Question: I'm trying to convert a text to nato alphabet but I can't figure out what is the problem. I tried to split the text into characters and then put it in arrays then in a for loop to test if the character is equal and write the correct word
hello
hotel echo lima lima oscar

'''
package text2nato;
import java.util.Scanner;
public class Text2nato {
public static void main(String[] args) {
Scanner scan = new Scanner(System.in);
System.out.println("Enter the text to conver to nato :");
String text = scan.nextLine();
char[] carray = text.toCharArray();
for(int i=0;i<carray.length;i++){
if("a".equals(carray[i])){
System.out.print("alpha");
}if("b".equals(carray[i])){
System.out.print("brabo");
}if("c".equals(carray[i])){
System.out.print("charlie");
}
if("d".equals(carray[i])){
System.out.print("delta");
}if("e".equals(carray[i])){
System.out.print("echo");
} if("f".equals(carray[i])){
System.out.print("foxtrot");
}if("g".equals(carray[i])){
System.out.print("golf");
} if("h".equals(carray[i])){
System.out.print("hotel");
} if("i".equals(carray[i])){
System.out.print("india");
} if("j".equals(carray[i])){
System.out.print("juliet");
} if("k".equals(carray[i])){
System.out.print("kilo");
} if("l".equals(carray[i])){
System.out.print("lima");
} if("m".equals(carray[i])){
System.out.print("mike");
} if("n".equals(carray[i])){
System.out.print("november");
} if("o".equals(carray[i])){
System.out.print("oscar");
} if("p".equals(carray[i])){
System.out.print("papa");
} if("q".equals(carray[i])){
System.out.print("quebec");
} if("r".equals(carray[i])){
System.out.print("romeo");
} if("s".equals(carray[i])){
System.out.print("sierra");
} if("t".equals(carray[i])){
System.out.print("tango");
} if("u".equals(carray[i])){
System.out.print("uniform");
} if("v".equals(carray[i])){
System.out.print("victor");
} if("w".equals(carray[i])){
System.out.print("whiskey");
} if("x".equals(carray[i])){
System.out.print("x-ray");
} if("y".equals(carray[i])){
System.out.print("yankee");
} if("z".equals(carray[i])){
System.out.print("zulu");
}
}
}
}
'''
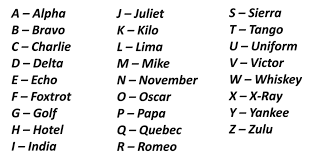
Answer: Others have already pointed out in the comments that you're comparing a string to a char, which will never be equal. By way of illustration, try the following program:
'''
public class Demo {
public static void main(String[] args) {
Boolean x = "b".equals('b');
System.out.println(x);
}
}
'''
The result will be 'false'. You could argue that this is a bit of a "gotcha" in Java, but that's a matter of opinion.
Also, if you have that many 'if' statements in a row, it's a pretty good hint that something's probably gone wrong. At a minimum, a 'switch' statement would be far easier to read:
'''
package text2nato;
import java.util.Scanner;
public class Text2nato {
public static void main(String[] args) {
Scanner scan = new Scanner(System.in);
System.out.println("Enter the text to convert to nato: ");
String text = scan.nextLine();
// You might want to consider converting the whole string to lowercase to make this case-insensitive
char[] carray = text.toCharArray();
for(int i=0; i < carray.length; i++){
if (i > 0)
{
// We need to prepend a space here
System.out.print(" ");
}
switch (carray[i])
{
case 'a': System.out.print("alpha"); break;
case 'b': System.out.print("bravo"); break;
// The rest of your cases go here
// Be sure to handle the case where the user enters something invalid
default: System.out.print(carray[i] + " is not a valid lowercase letter"); break;
}
}
}
}
'''
As you can see, indenting the code properly, adding some extra whitespace, and using a 'switch' statement makes this easier to read.